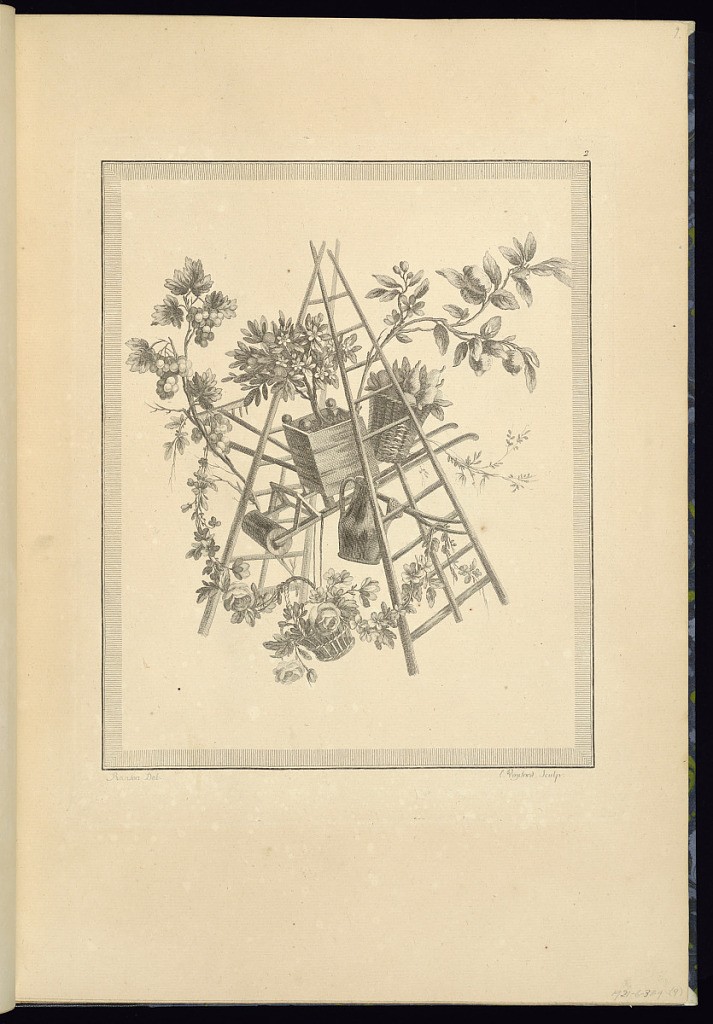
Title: Trophy Design
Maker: Pierre Ranson, French, 1736–1786
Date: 1778
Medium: Etching on laid paper
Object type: Print
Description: Trophy ornament design incorporating flowers, foliate branches, festoon of flowers, potted plants, ladders, baskets, fruit, watering cans, roller, and a rake. The plate is numbered and signed.